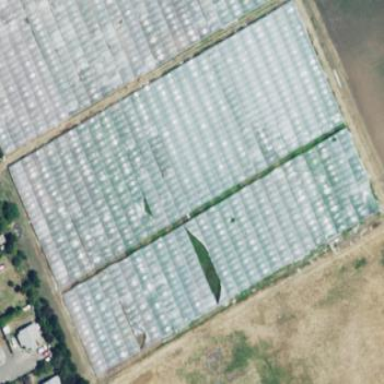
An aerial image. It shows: Greenhouse.